Question: I am using a separate 'UITableViewCell' for the 'UITableView' and when i set background View of this cell, it seems to fill the image in a box rather than the whole cell. The dimensions of both separate 'UITableViewCell' and 'UITableView's' row are '280x44'. Here's an image of what it looks like:

Here's the code that i am writing for setting the background view of the cell:
'''
- (UITableViewCell *)tableView:(UITableView *)tableView cellForRowAtIndexPath:(NSIndexPath *)indexPath {
// ...
PBDashboardSummarizedCell *cell = (PBDashboardSummarizedCell *)[tableView dequeueReusableCellWithIdentifier:@"PBDashboardSummarizedCell"];
if (!cell) {
cell = [PBDashboardSummarizedCell standardCell];
}
if(datapickup.isexpanded==YES)
{
UIImageView *av = [[UIImageView alloc] initWithFrame:CGRectMake(0, 0, 280, 44)];
av.opaque = NO;
av.backgroundColor = [UIColor colorWithPatternImage:[UIImage imageNamed:@"dashboardCellEffect.png"]];
cell.backgroundView = av; //tried this
// [cell setBackgroundView:av]; //and this also... but still image is set in the box and not the whole cell
}
else{
UIImageView *av = [[UIImageView alloc] initWithFrame:CGRectMake(0, 0, 280, 44)];
av.backgroundColor = [UIColor clearColor];
av.opaque = NO;
cell.backgroundView = av;
}
return cell;
}
'''
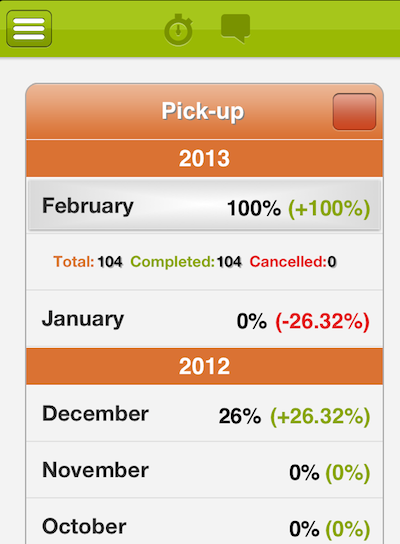
Answer: Try this code. it worked for me.
'''
UIImageView * ac= [[UIImageView alloc] init];
ac.backgroundColor = [UIColor colorWithPatternImage:[UIImage imageNamed:@"image.png"]];
cell.backgroundView =ac;
cell.backgroundColor = [UIColor clearColor];
'''